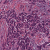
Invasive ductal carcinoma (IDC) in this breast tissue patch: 1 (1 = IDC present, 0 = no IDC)